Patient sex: F
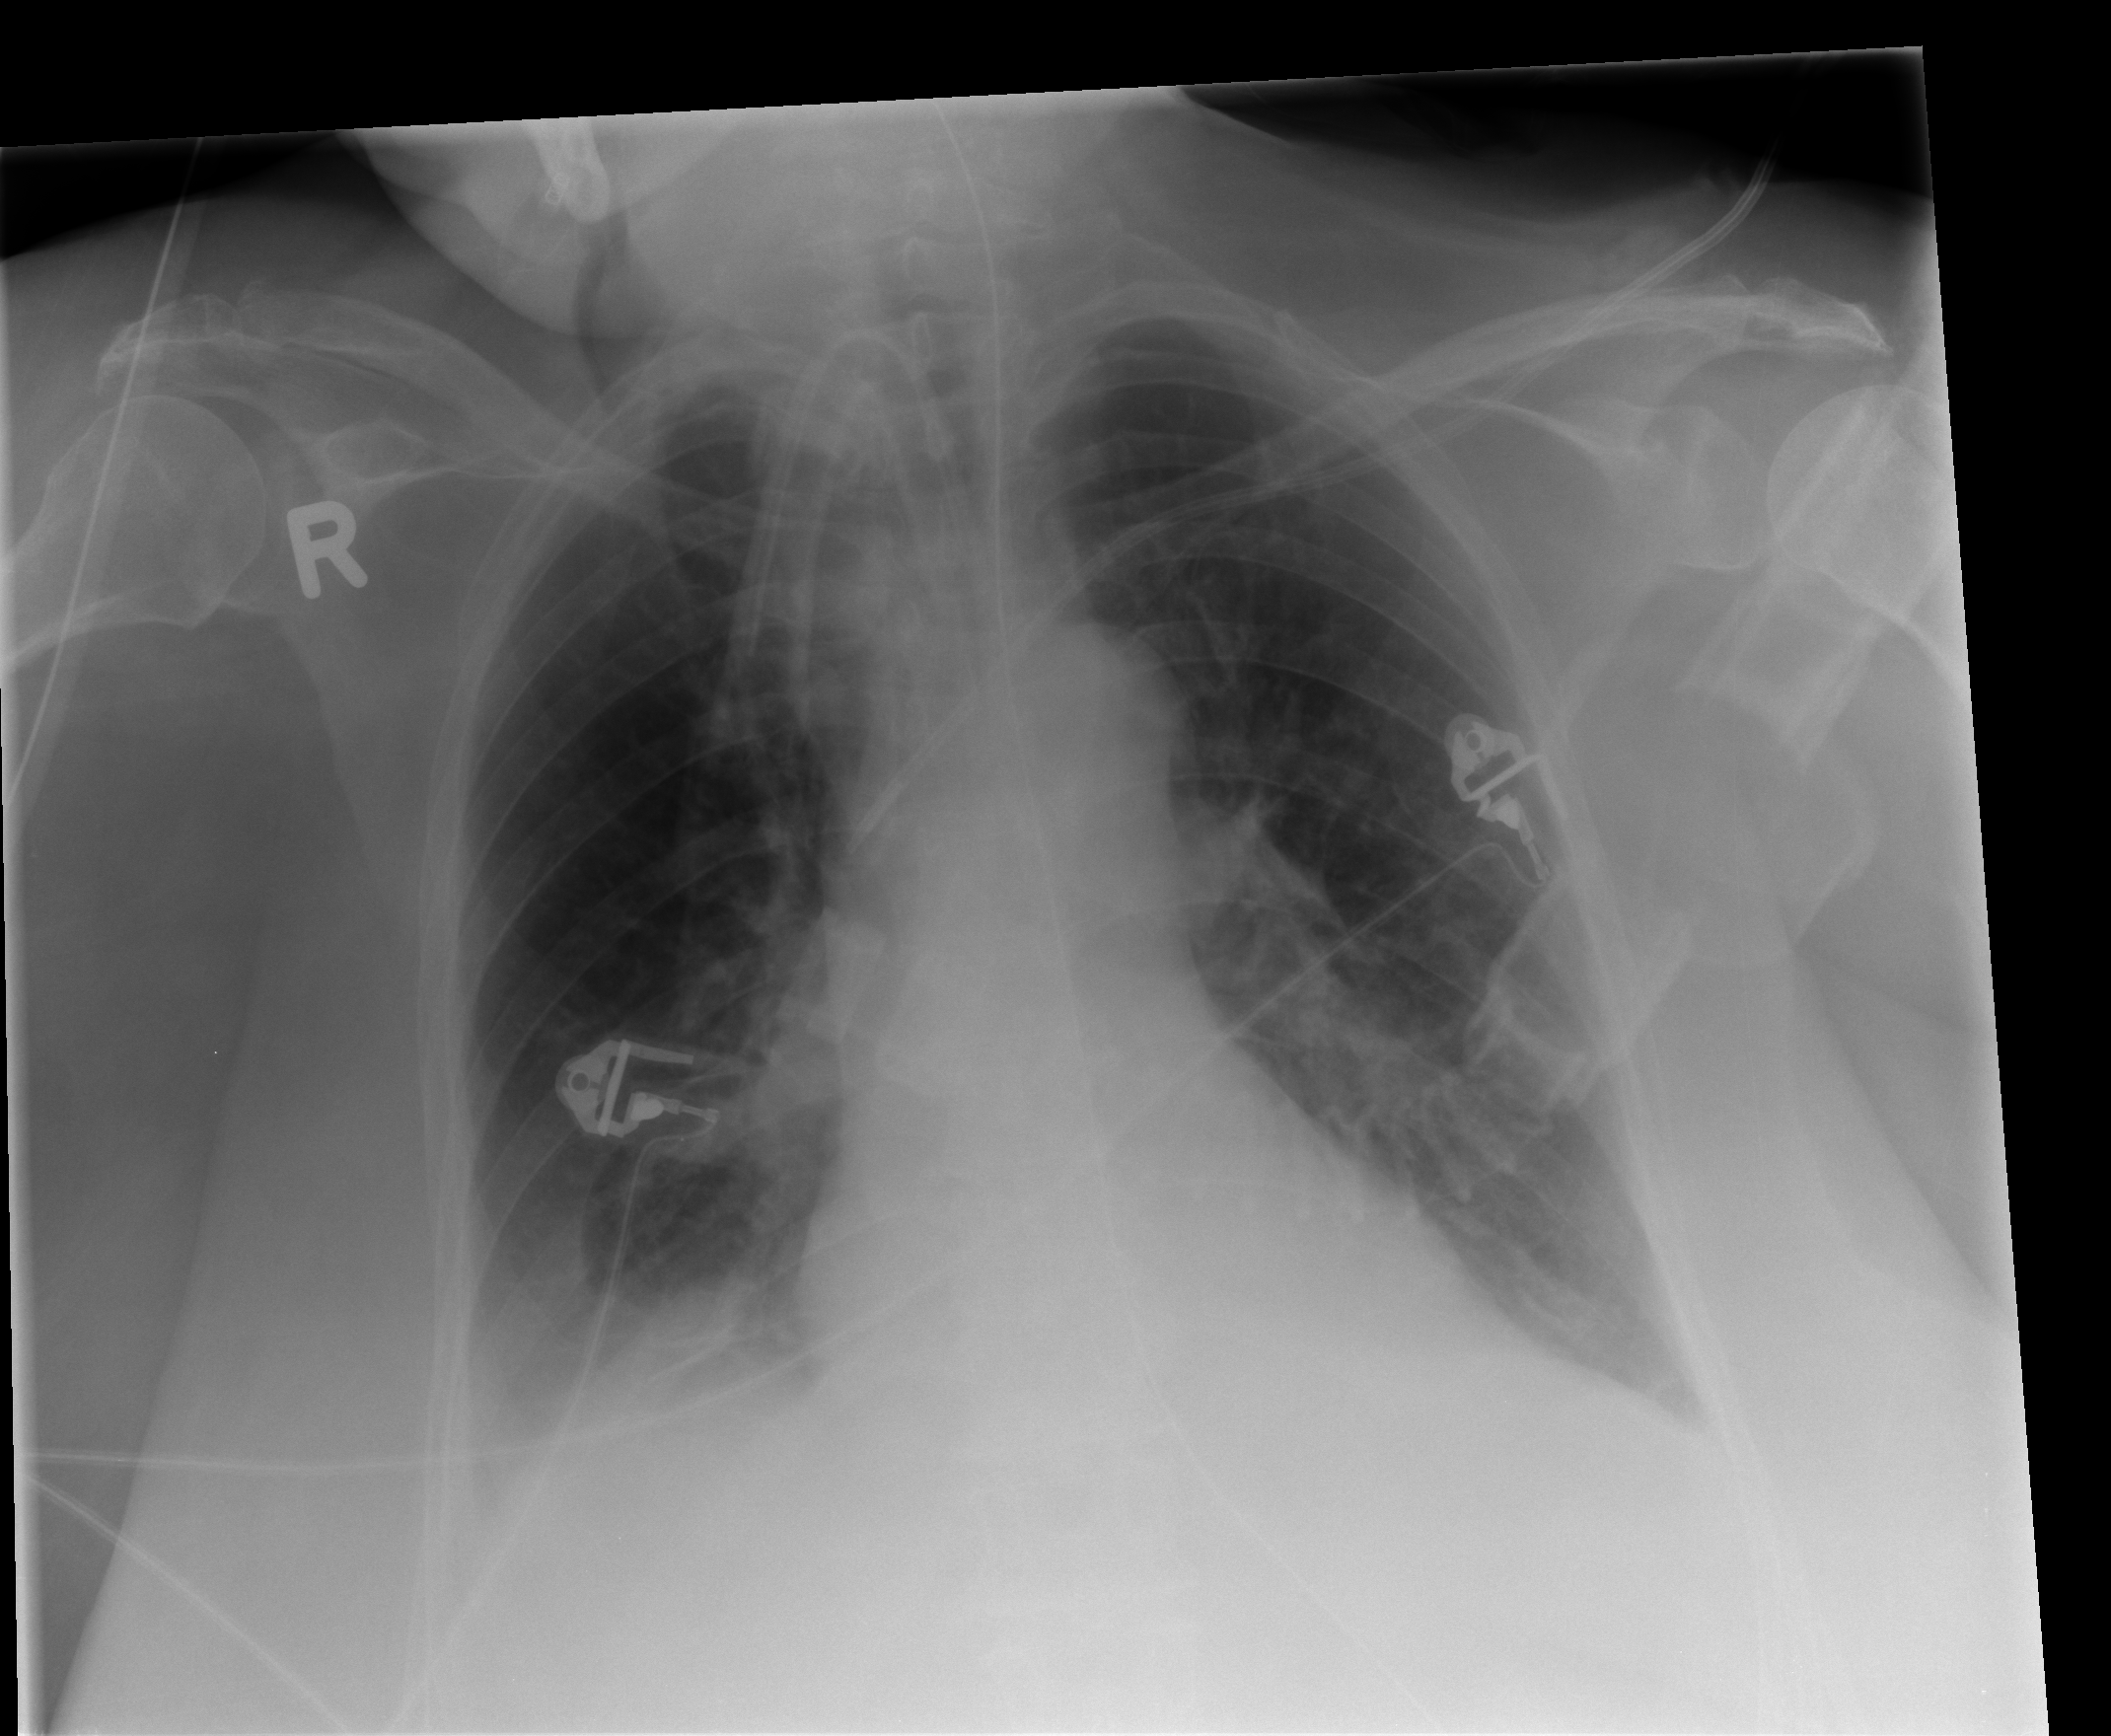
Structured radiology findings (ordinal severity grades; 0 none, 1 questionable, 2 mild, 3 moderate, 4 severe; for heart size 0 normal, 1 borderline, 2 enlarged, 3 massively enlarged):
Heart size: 0
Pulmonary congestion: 2
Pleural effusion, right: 2
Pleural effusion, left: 2
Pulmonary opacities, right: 0
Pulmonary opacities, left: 0
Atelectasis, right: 2
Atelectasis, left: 2